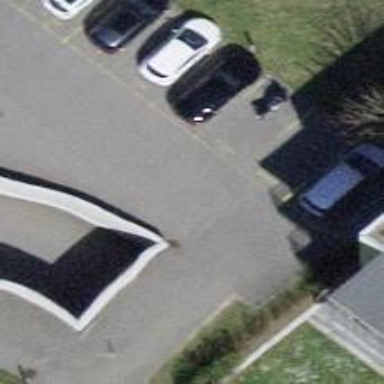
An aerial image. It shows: Parking area.